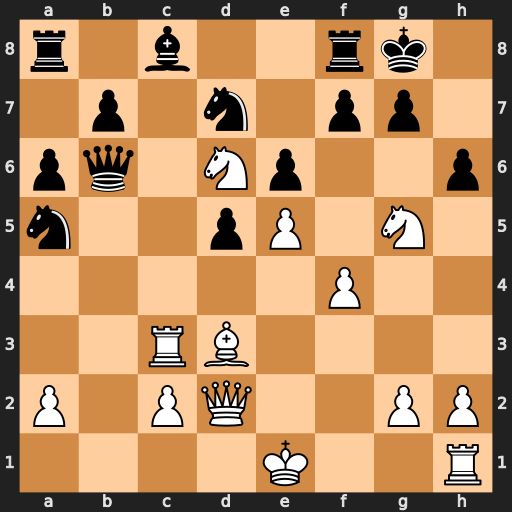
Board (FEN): r1b2rk1/1p1n1pp1/pq1Np2p/n2pP1N1/5P2/2RB4/P1PQ2PP/4K2R
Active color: w
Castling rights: K
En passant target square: -
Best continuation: Bh7+ Kh8 Qd3